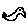
Label: bird